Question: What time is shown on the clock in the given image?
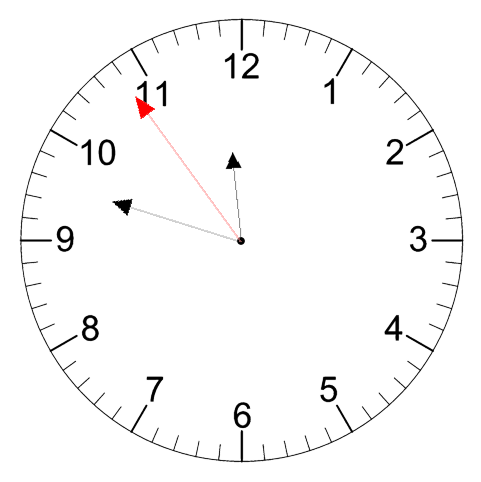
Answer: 11:47:54